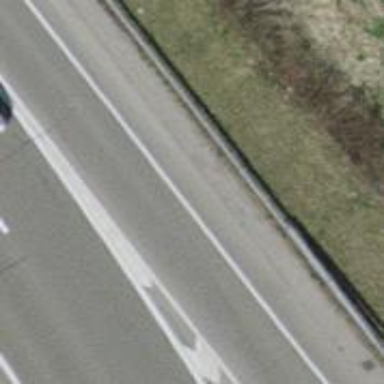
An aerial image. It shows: Road with "give way" sign.